Milling tool wear sample.
Tool blade image: 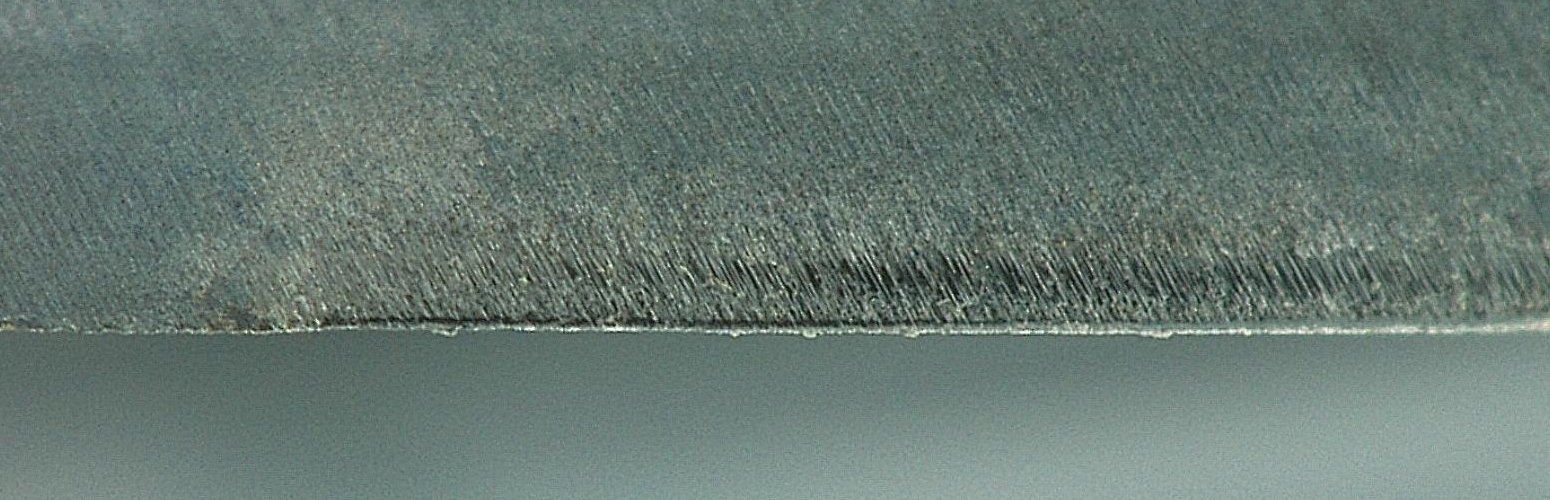
Chip image: 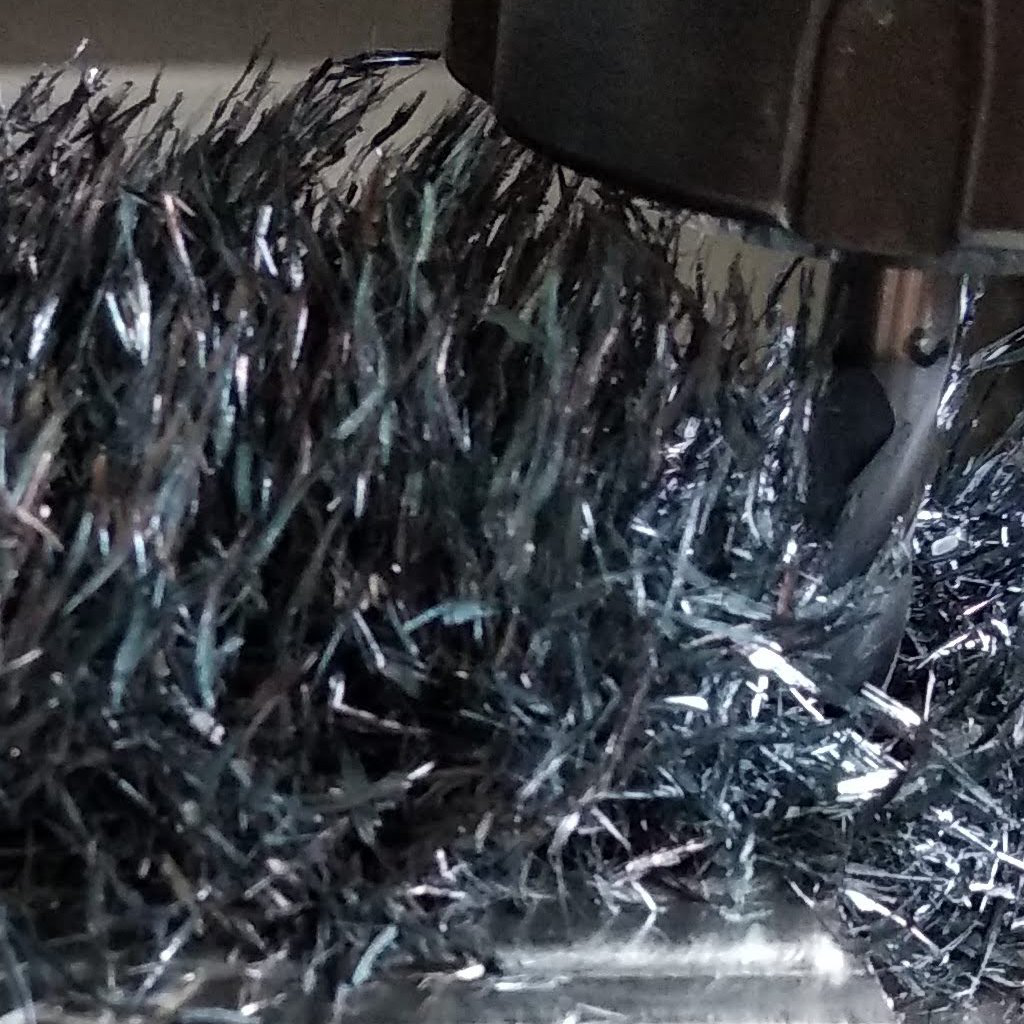
Workpiece image: 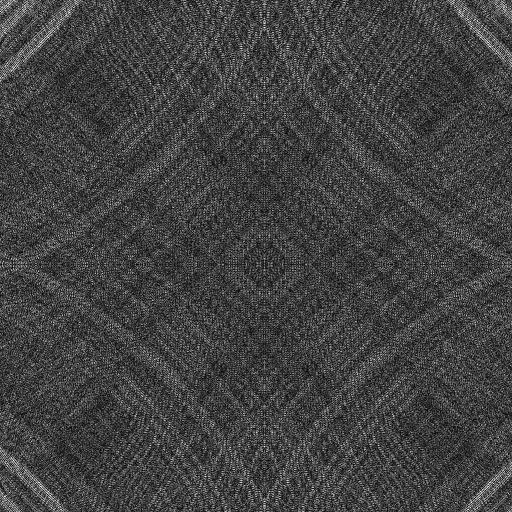
Tool wear state: sharp
Gaps: 0
Flank wear: 59.84
Overhang: 14.55
Force-signal Mel-spectrograms (X, Y, Z axes): 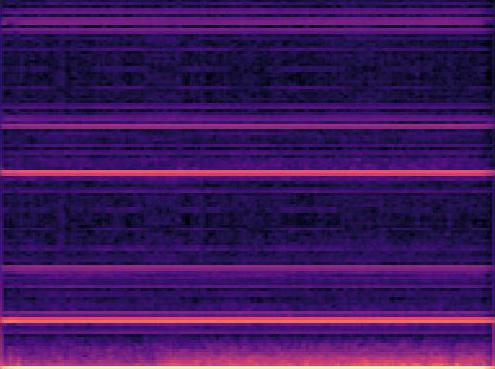 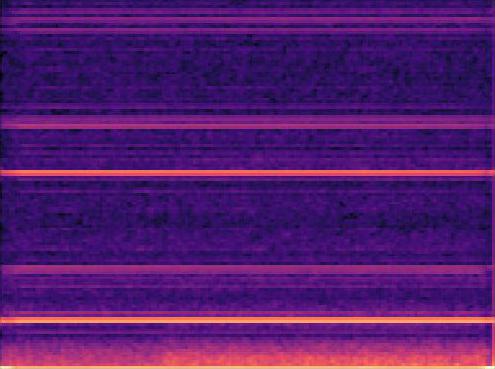 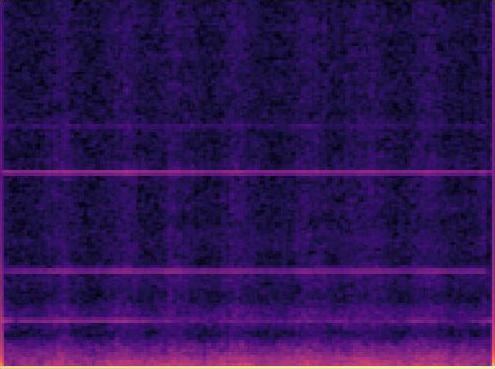
Force-signal scalograms (X, Y, Z axes): 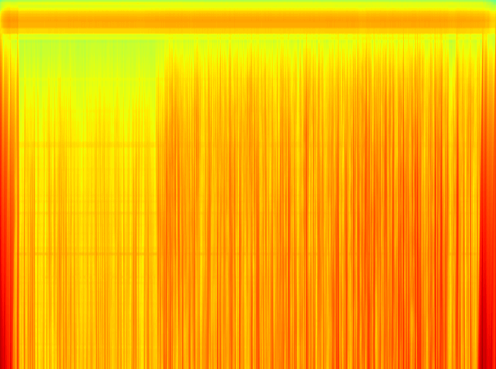 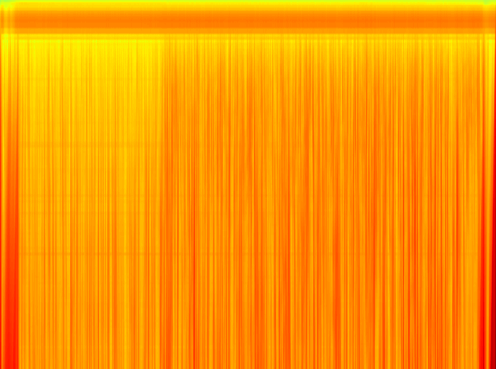 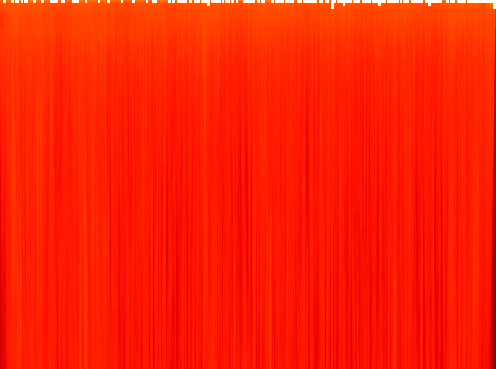
Force phase: initial_break_in_wear